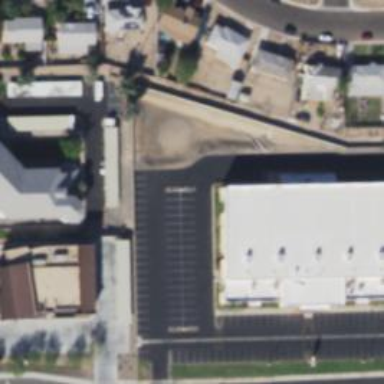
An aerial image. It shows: Retail building located near sports center.